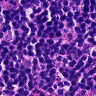
Metastatic tissue present: no